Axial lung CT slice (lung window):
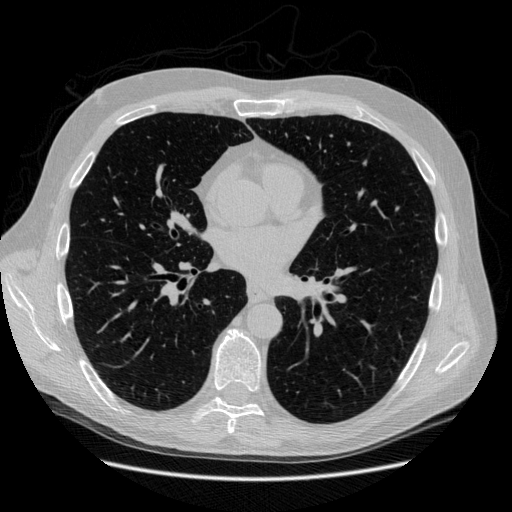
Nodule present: no